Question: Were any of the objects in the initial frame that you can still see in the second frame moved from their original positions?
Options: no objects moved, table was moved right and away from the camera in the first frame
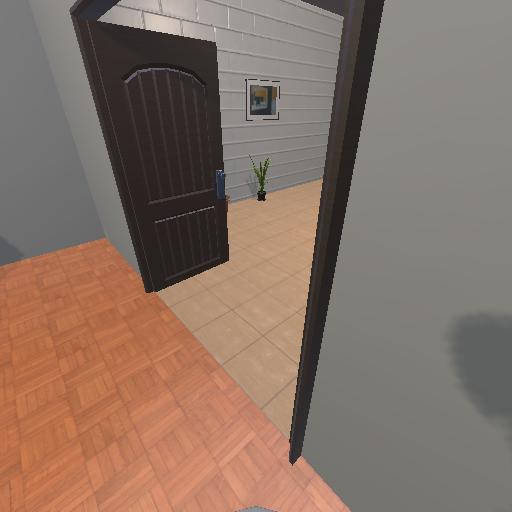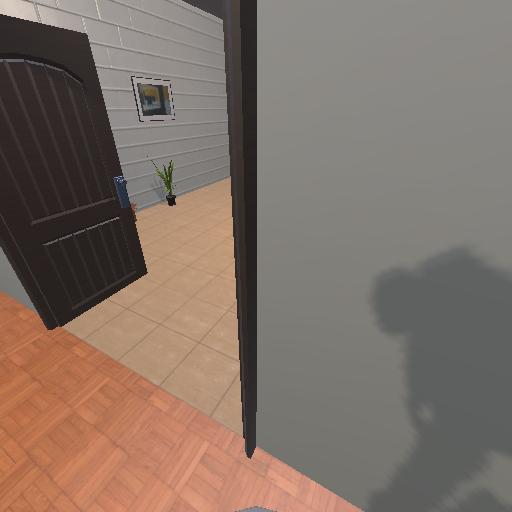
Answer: no objects moved